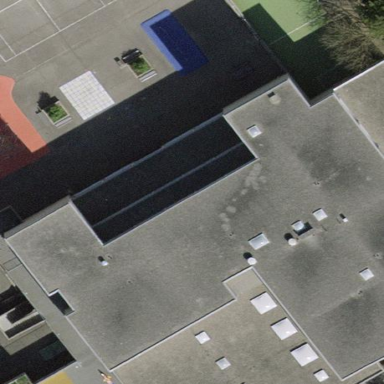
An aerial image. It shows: School.